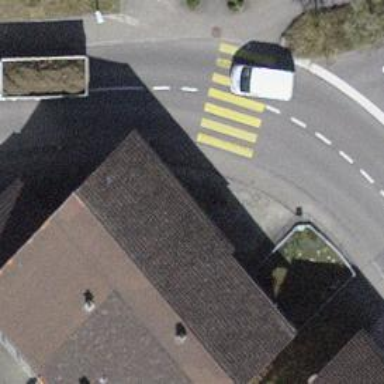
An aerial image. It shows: Sidewalk.